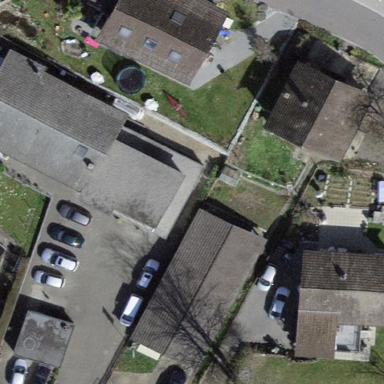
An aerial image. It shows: Building with tile roof.